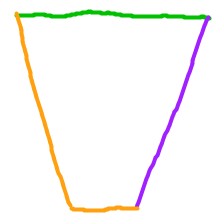
Shape: trapezoid